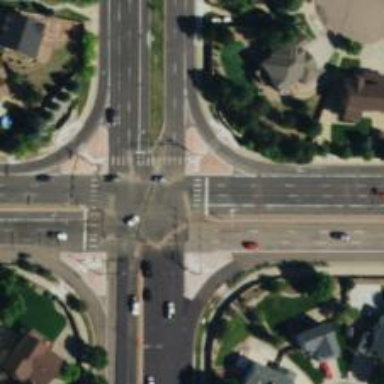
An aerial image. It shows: Controlled road crossing.